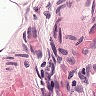
Metastatic tissue present: no